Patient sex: M
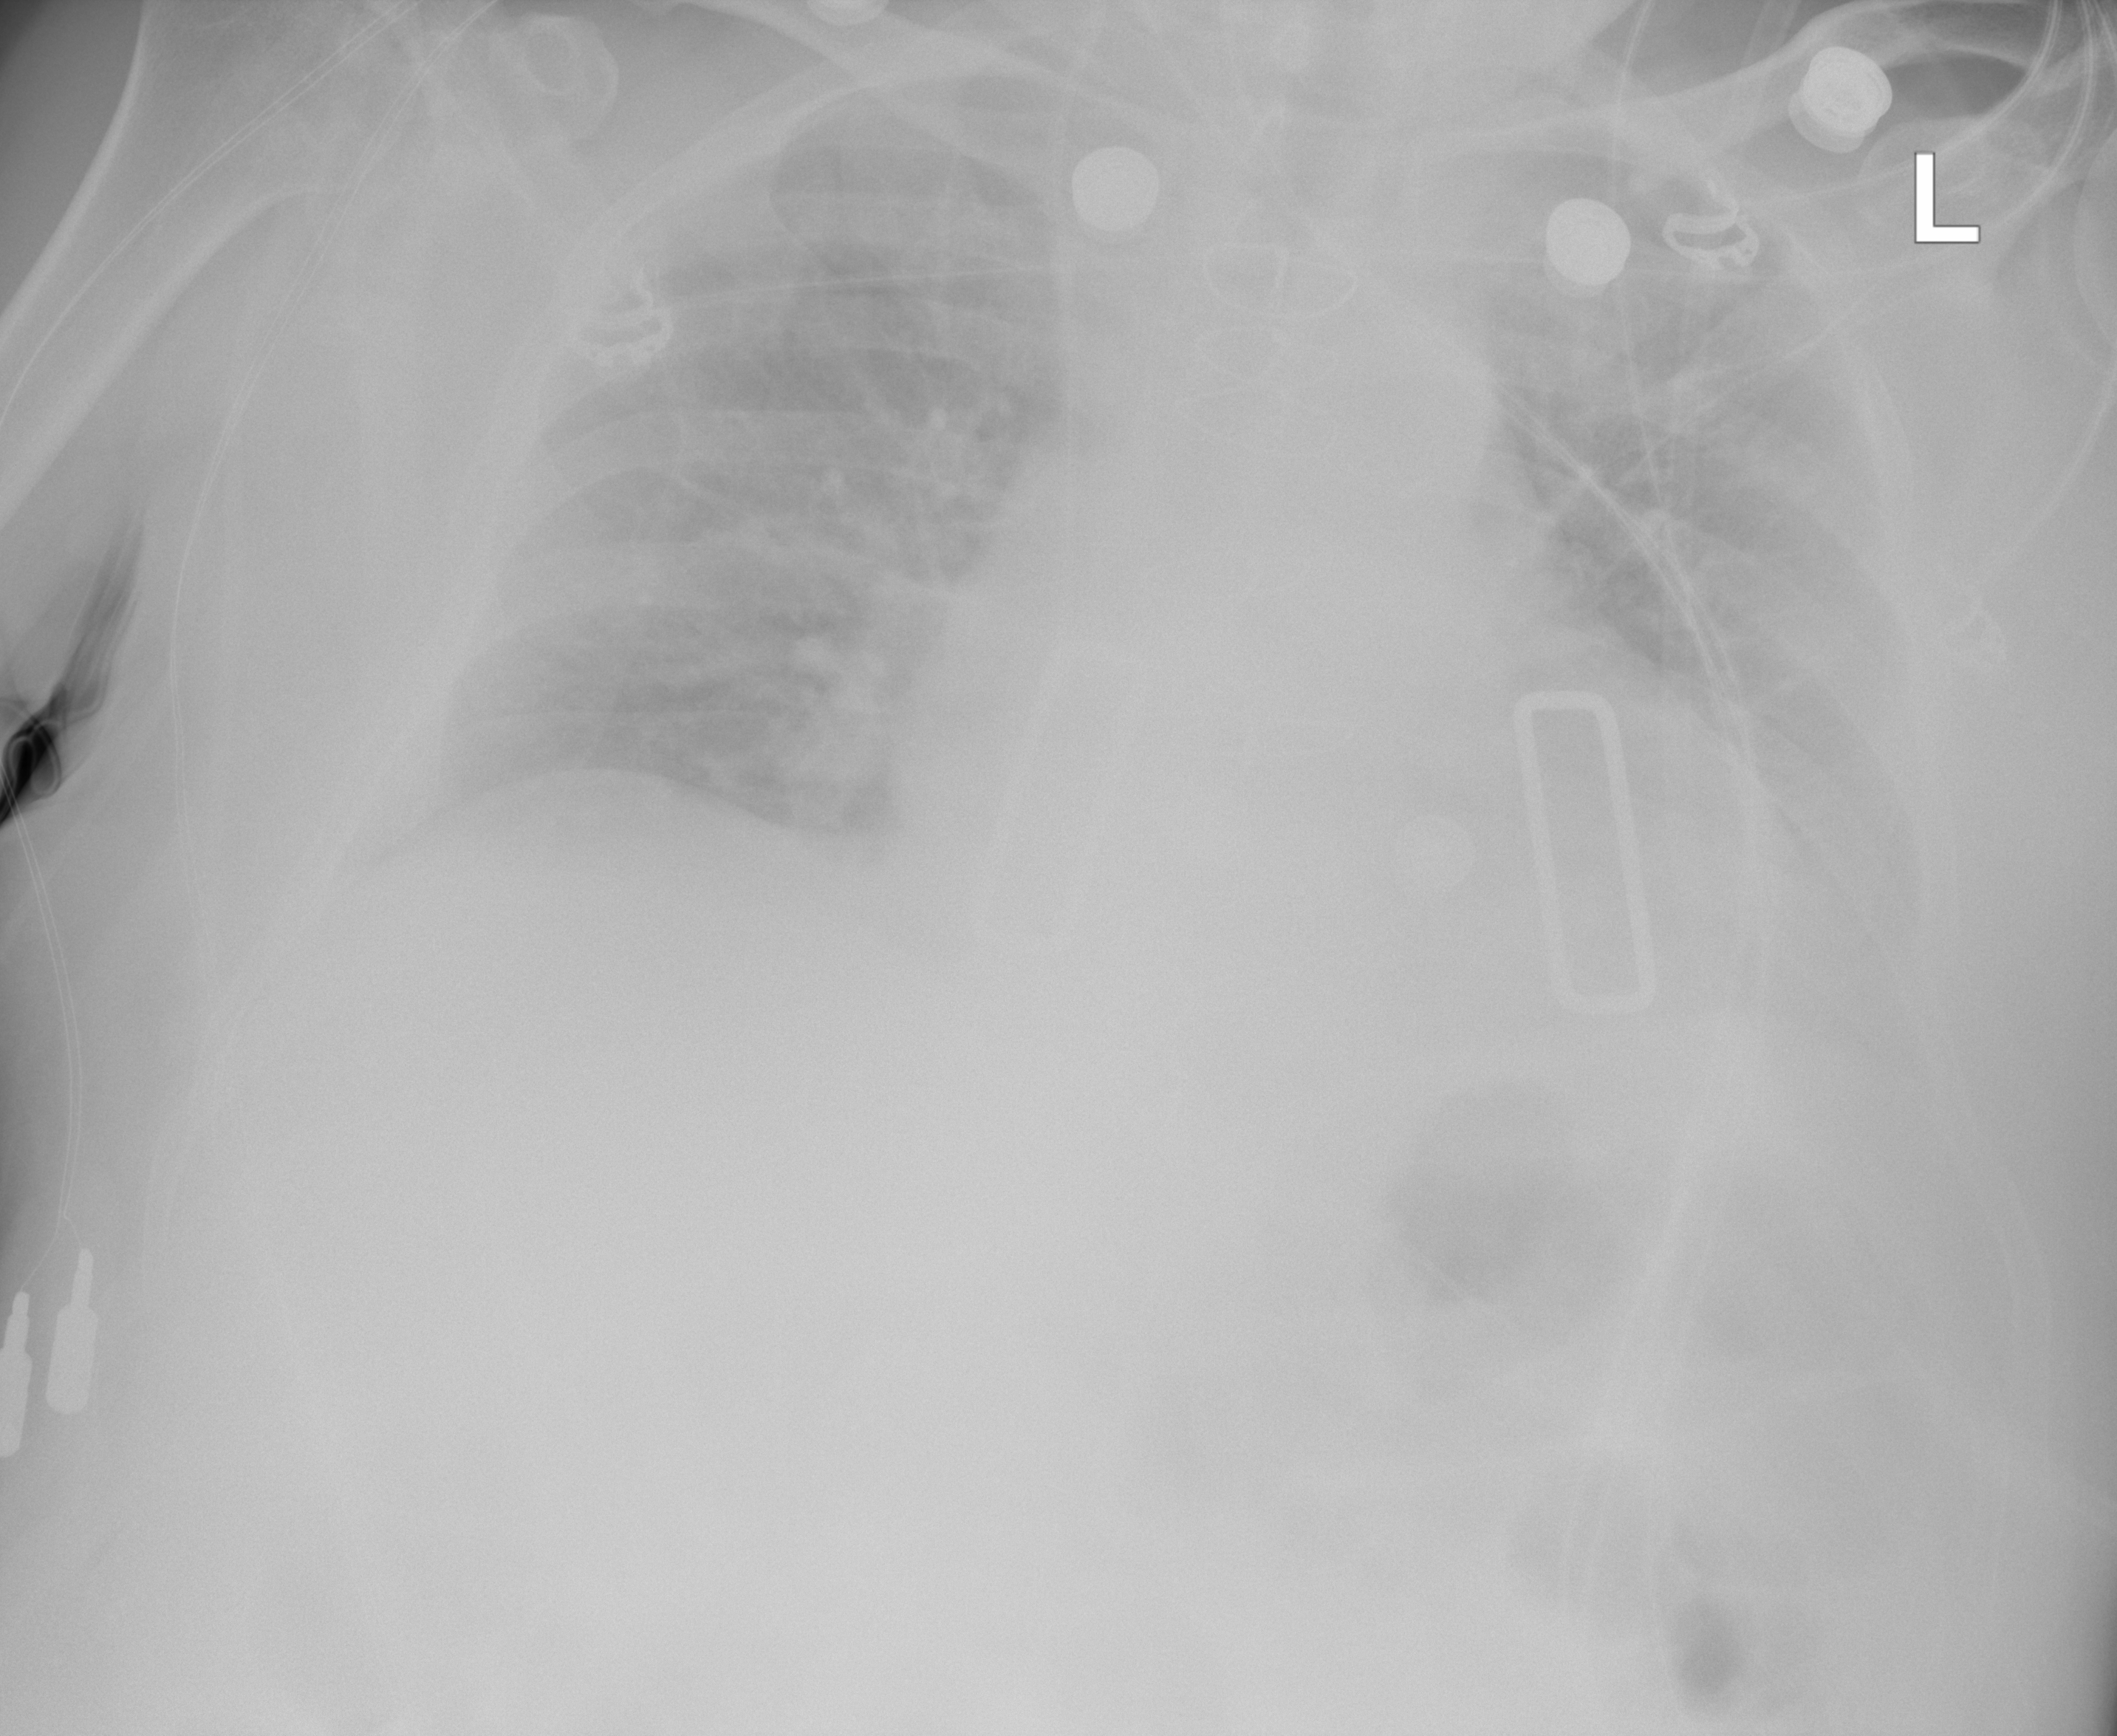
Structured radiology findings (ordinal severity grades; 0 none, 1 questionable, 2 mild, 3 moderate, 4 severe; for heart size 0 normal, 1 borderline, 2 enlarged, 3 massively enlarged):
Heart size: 2
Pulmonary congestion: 2
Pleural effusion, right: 2
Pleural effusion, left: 2
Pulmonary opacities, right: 2
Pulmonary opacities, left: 2
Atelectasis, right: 3
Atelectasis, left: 3